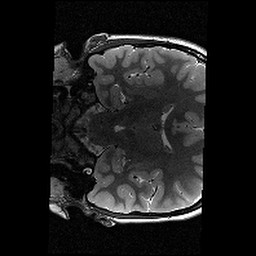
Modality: T2w
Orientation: coronal
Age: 12
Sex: male
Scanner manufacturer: siemens
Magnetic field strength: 3 T
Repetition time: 9.23 s
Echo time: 0.067 s